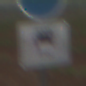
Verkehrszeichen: MehrfachbesetzePersonenkraftwagenFrei
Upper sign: Busssonderstreifen
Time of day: Midday
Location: Outdoor (Nature)
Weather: PartlyCloudy
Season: NotSpecified
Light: Natural